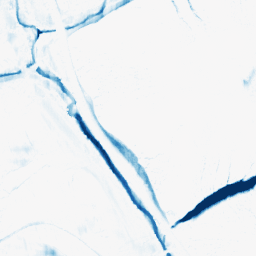
Category: morphological
Decomposition family: morphological_ellipse
Decomposition parameters: operation: closing
width: 20
height: 5
Upsampling method: quartic
Upsampling parameters: scale: 2
Upsampling scale: 2